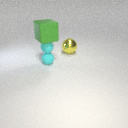
large green rubber cube above small cyan rubber sphere